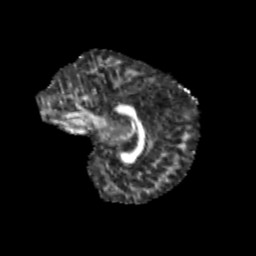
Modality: FA
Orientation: sagittal
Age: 9
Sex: male
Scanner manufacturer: siemens
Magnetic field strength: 3 T
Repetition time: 3.8 s
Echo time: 0.07 s